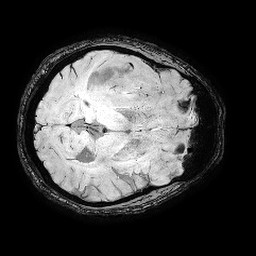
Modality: SWI
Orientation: axial
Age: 43
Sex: male
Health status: ill
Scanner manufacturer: philips
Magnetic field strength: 3 T
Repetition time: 0.031 s